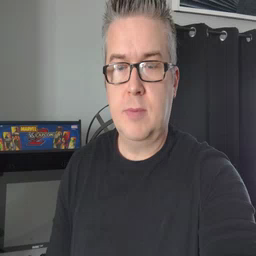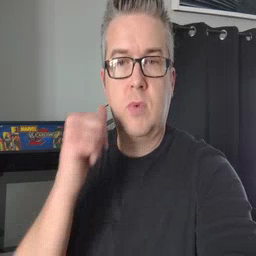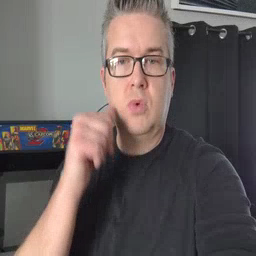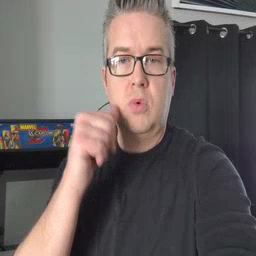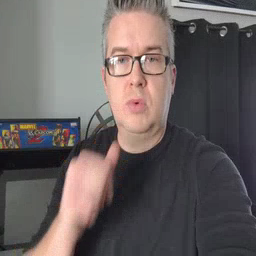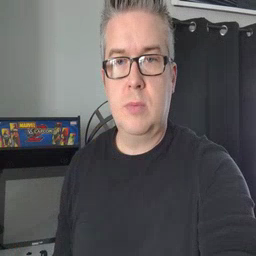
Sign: girl